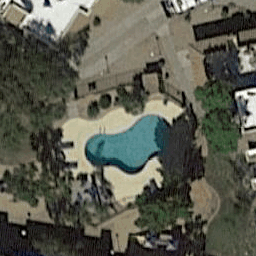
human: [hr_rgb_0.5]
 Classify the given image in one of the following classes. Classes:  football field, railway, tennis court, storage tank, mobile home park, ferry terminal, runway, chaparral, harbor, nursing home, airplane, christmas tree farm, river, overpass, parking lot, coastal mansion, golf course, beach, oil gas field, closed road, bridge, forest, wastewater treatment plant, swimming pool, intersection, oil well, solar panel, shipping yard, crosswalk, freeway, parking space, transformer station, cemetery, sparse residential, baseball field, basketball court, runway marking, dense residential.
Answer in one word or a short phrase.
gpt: swimming pool